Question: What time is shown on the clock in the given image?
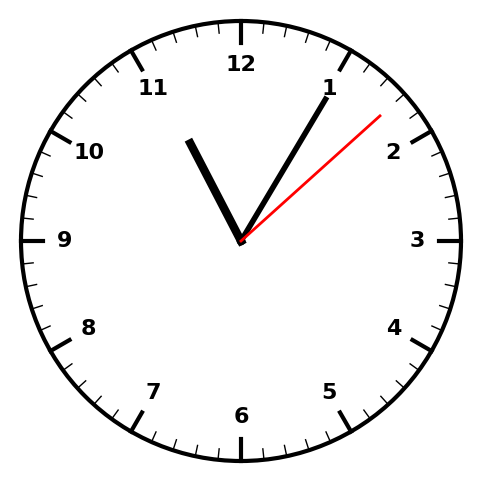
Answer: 11:05:08